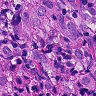
Metastatic tissue present: yes